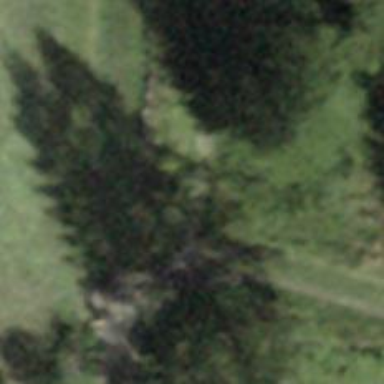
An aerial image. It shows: Grassy path.